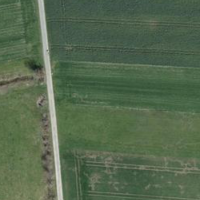
EUNIS habitat code: 52
Species observed at this site:
Prunus spinosa